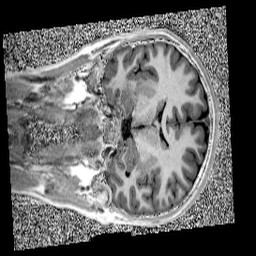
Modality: UNIT1
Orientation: coronal
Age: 11
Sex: male
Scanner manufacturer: siemens
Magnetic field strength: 3 T
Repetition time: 4 s
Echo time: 0.00303 s